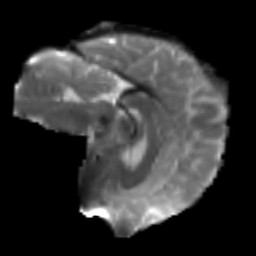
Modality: T2w
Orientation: sagittal
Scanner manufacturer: siemens
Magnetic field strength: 3 T
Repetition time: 3.6 s
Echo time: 0.092 s